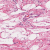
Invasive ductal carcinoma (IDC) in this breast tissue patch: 0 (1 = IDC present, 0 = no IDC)